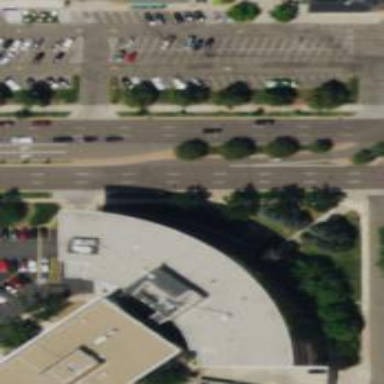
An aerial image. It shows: Office building.